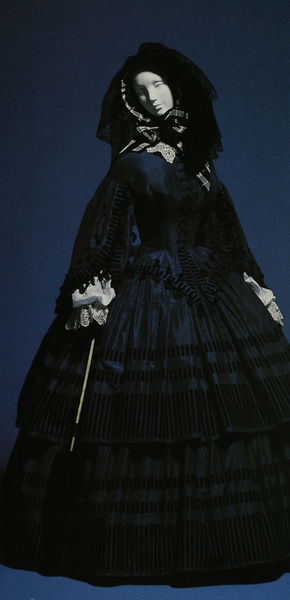
Titel: Tageskleid
Standort: Kyoto (Japan)
Institution: Kyoto Costume Institute
Schlagwörter: blau, dunkel, kopf, weiß, frau, hut, kleid, schwarz, blick, dame, regenschirm, schirm, schleier, tuch, haube, mode, rock, schleife, alt, bluse, falten, mensch, samt, spitze, trauer, ärmel, figur, fransen, kostüm, stickerei, stoff, saum, spitzen, borte, england, prinzessin, seide, vornehm, stock, kopfbedeckung, taille, mieder, stab, tüll, bordüre, dunkelblau, witwe, kopftuch, glanz, halstuch, verzierung, streifen, robe, glänzend, stufen, edel, rüschen, masche, satin, foto, schimmer, maske, manschetten, festlich, puppe, tracht, wams, reif, korsett, balu, plissee, museum, bänder, textil, blaz, stecken, krinoline, reifrock, englisch, schimmernd, stöckchen, tudor, venezianisch, flor, modepuppe, kyoto, kleiderpuppe, lagen, schirmchen, lick, carneval, stufenrock, armel, witwentracht, trauerflor, enpuppe, köleid, trauerfloor, verzierujng